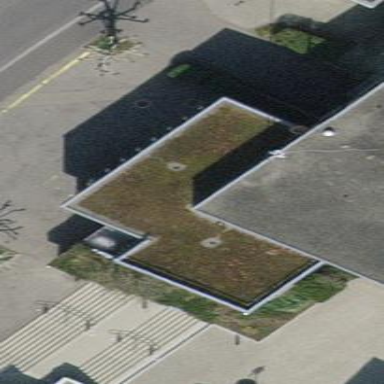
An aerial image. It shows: View of roof of building.